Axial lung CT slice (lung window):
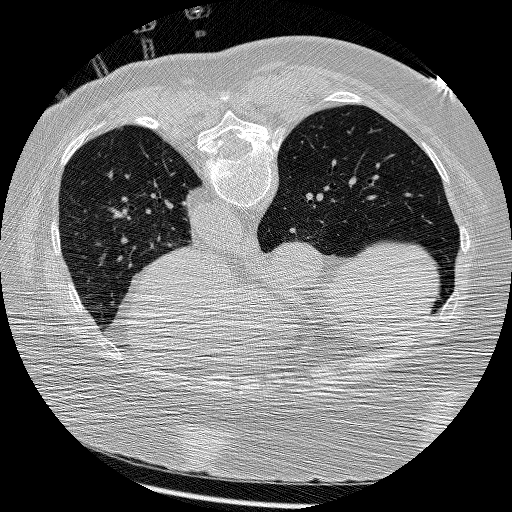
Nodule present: no